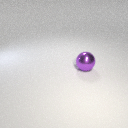
large purple metal sphere